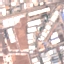
Land use / land cover: Industrial